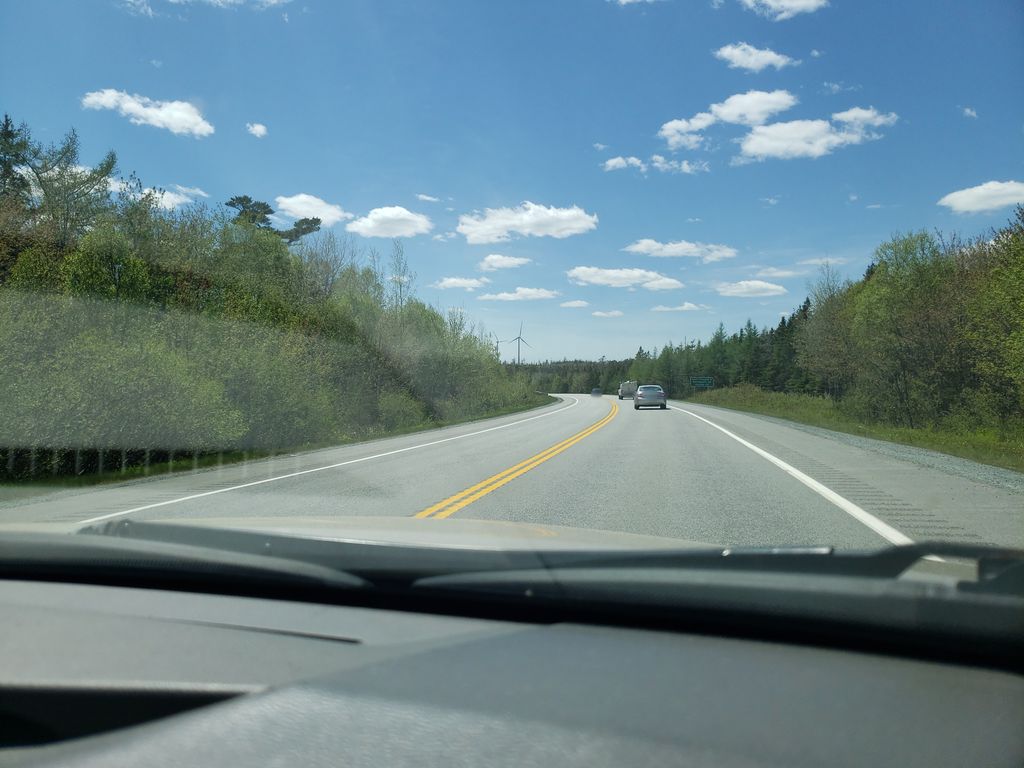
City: halifax